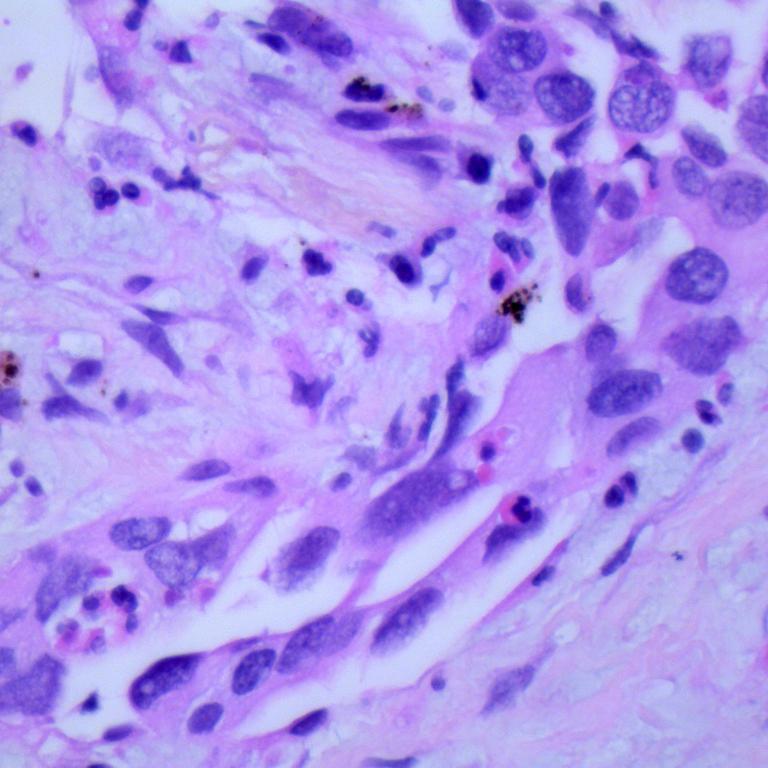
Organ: lung
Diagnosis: adenocarcinomas